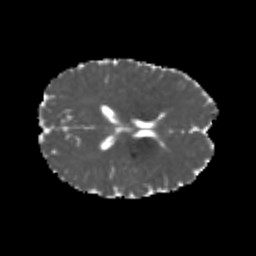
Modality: MD
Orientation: axial
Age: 20
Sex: female
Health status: healthy
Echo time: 0.074 s